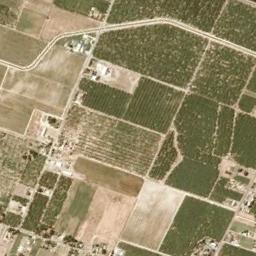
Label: rectangular_farmland